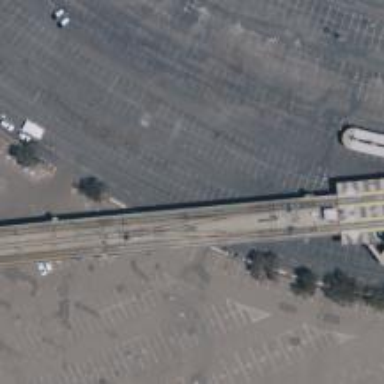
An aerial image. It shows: Bridge for the light rail siding with electrified contact line.